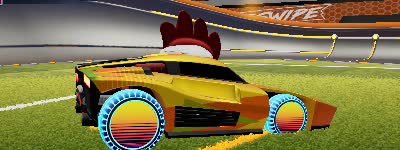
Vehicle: breakout